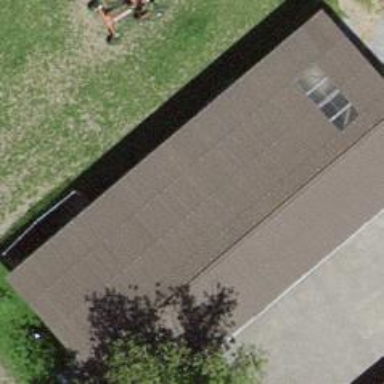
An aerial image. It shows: Shed.